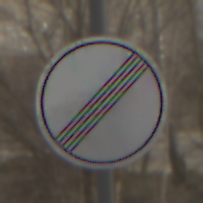
Verkehrszeichen: EndeSaemtlicherBegrenzungen
Umgebung: Outdoor, Nature
Tageszeit: MorningAfternoon
Wetter: PartlyCloudy
Licht: Natural
Jahreszeit: Winter
Kontrast: MediumContrast